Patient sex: M
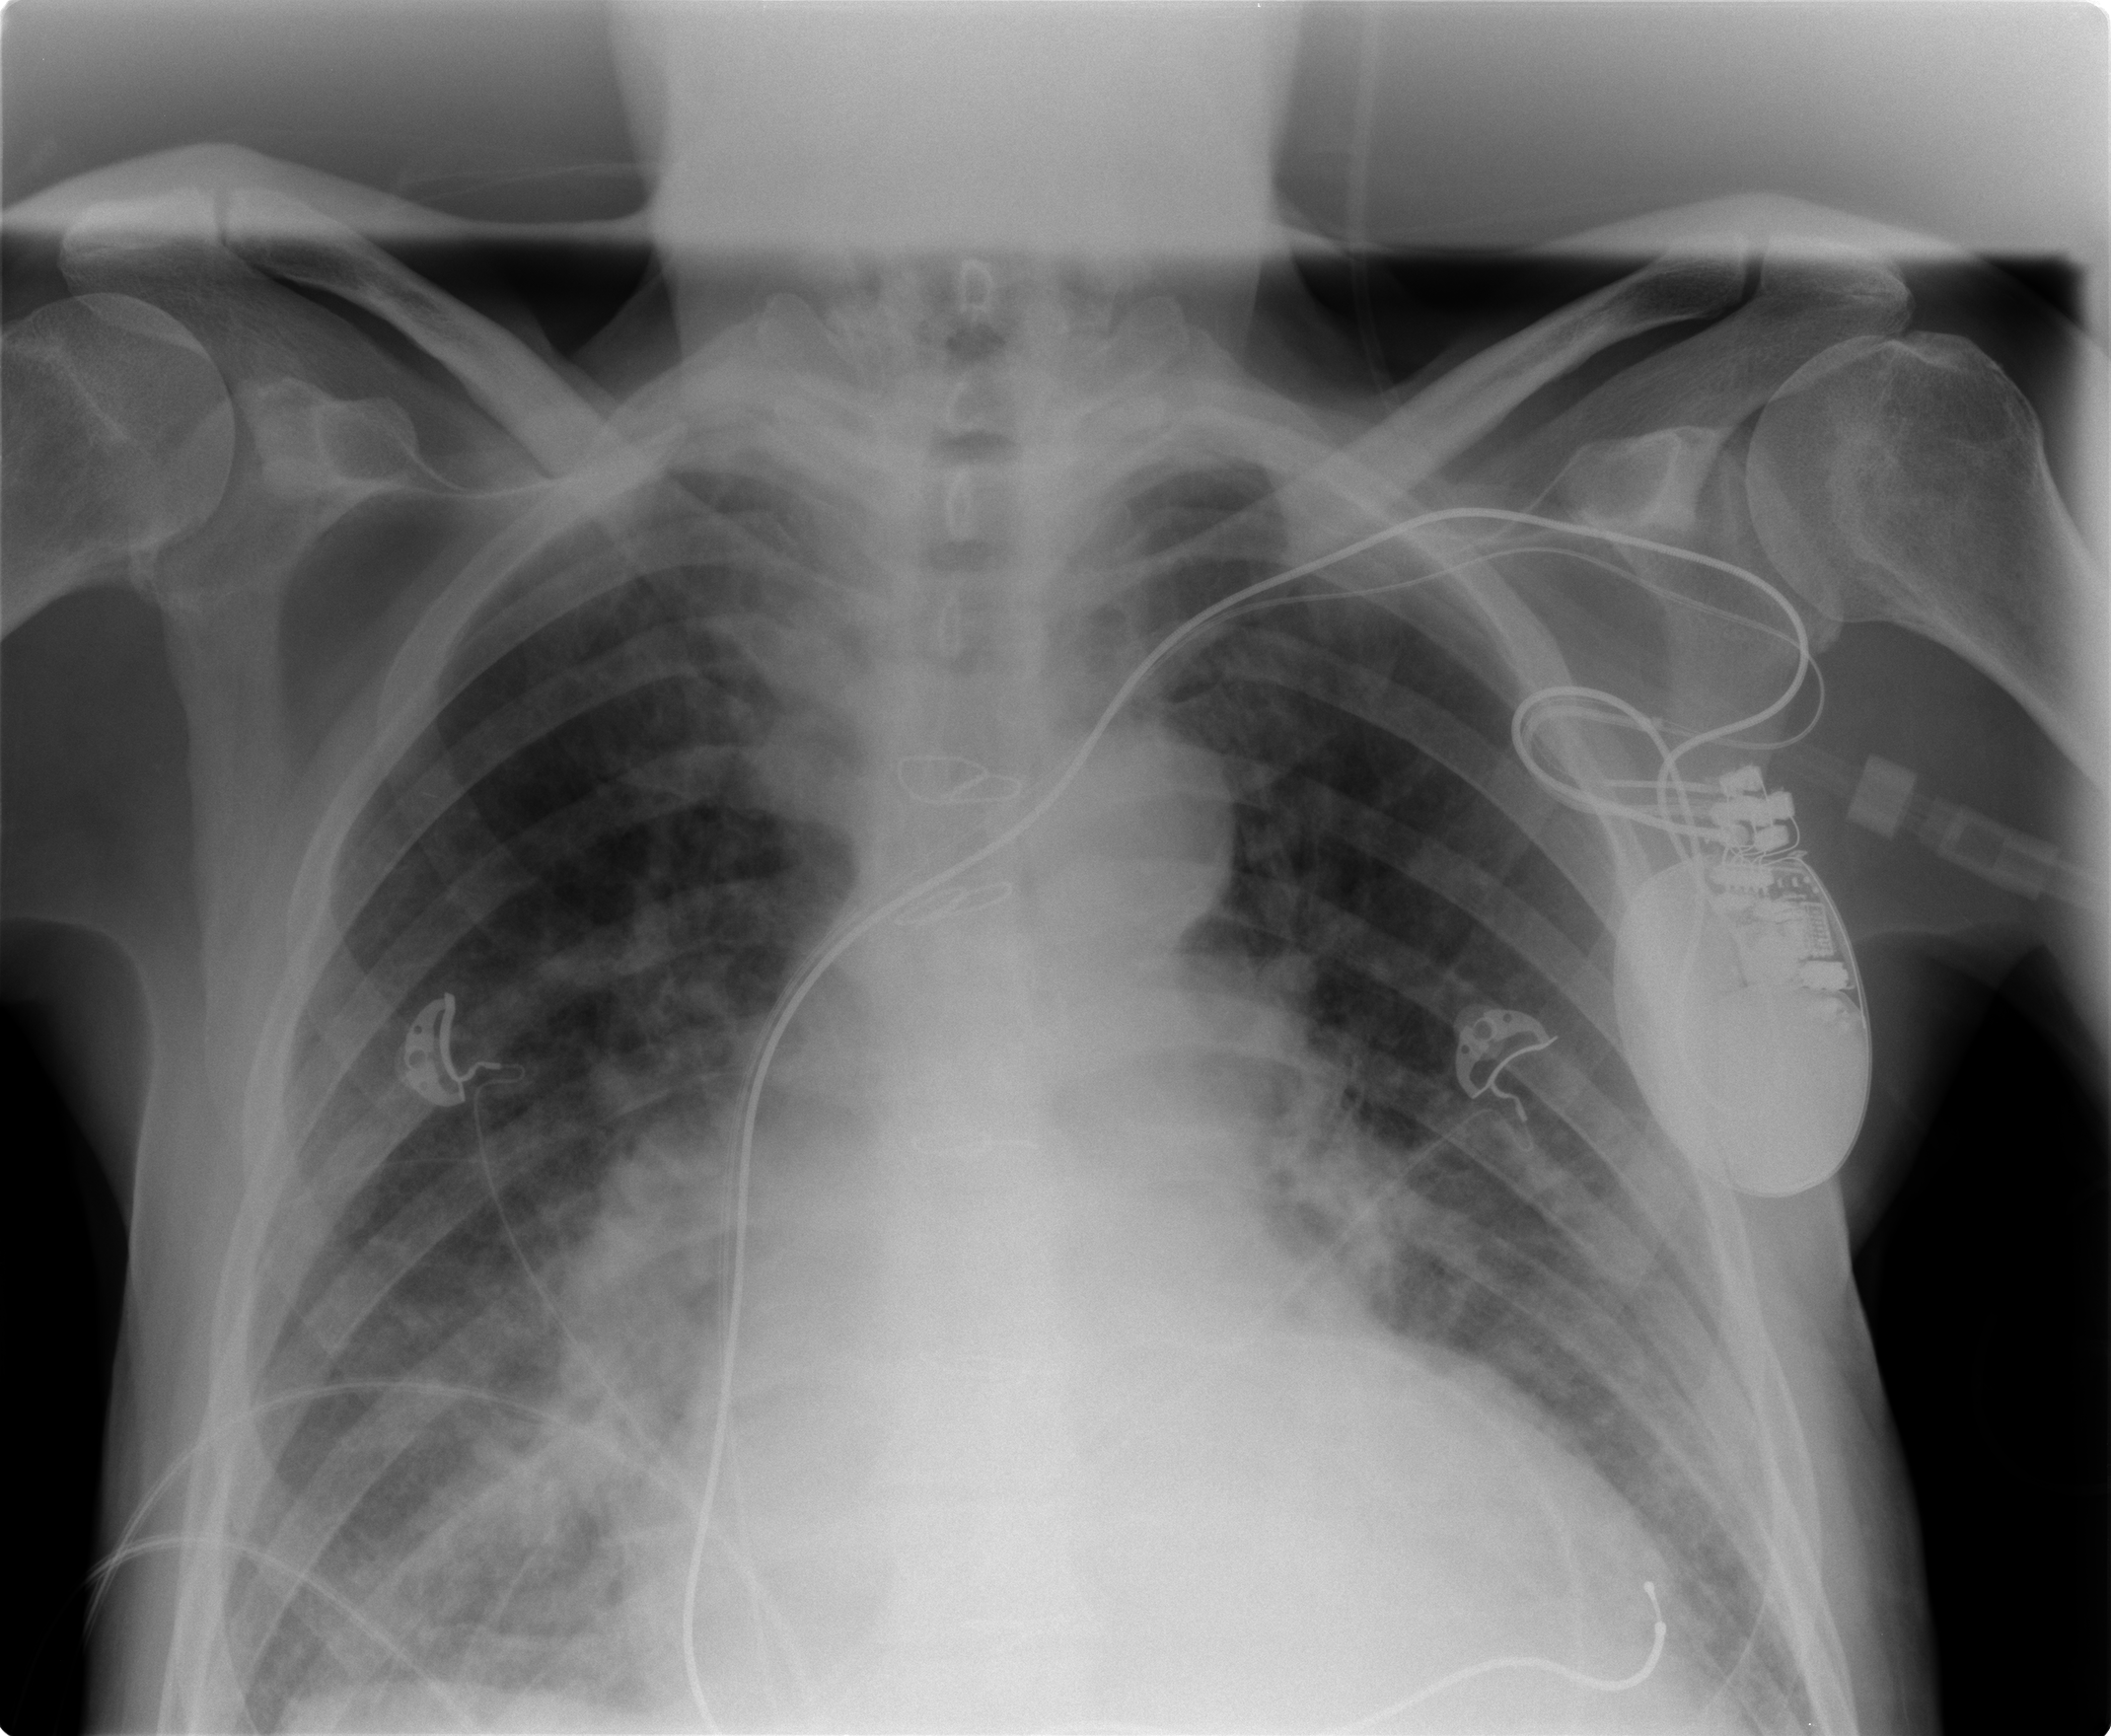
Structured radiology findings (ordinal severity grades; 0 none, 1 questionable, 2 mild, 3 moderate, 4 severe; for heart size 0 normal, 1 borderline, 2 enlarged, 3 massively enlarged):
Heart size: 2
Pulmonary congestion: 2
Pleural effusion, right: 1
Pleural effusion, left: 1
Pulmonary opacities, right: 1
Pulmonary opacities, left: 1
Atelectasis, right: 2
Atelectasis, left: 2